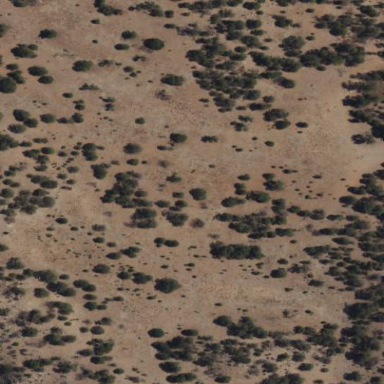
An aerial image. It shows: Area covered in scrub vegetation.